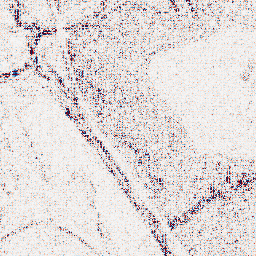
Category: wavelet
Decomposition family: wavelet_biorthogonal
Decomposition parameters: wavelet: bior4.4
level: 1
Upsampling method: sinc_hamming
Upsampling parameters: scale: 8
kernel_size: 16
Upsampling scale: 8